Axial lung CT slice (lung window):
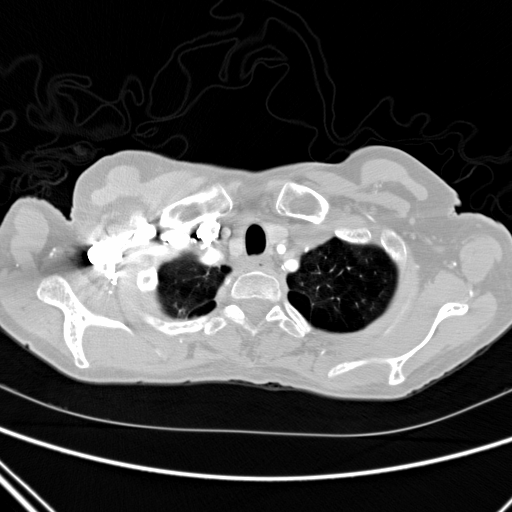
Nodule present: no